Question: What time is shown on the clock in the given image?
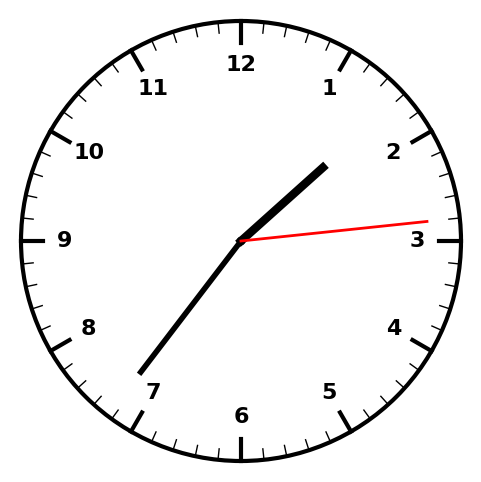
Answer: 01:36:14